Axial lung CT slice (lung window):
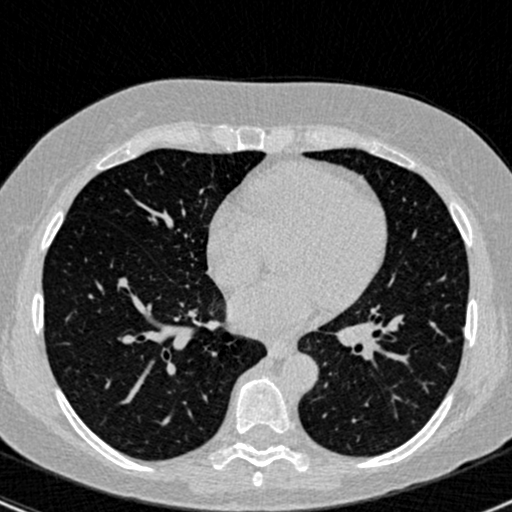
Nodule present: no